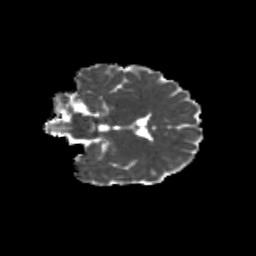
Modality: MD
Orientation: coronal
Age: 10
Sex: female
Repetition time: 9.512 s
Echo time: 0.089 s